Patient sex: M
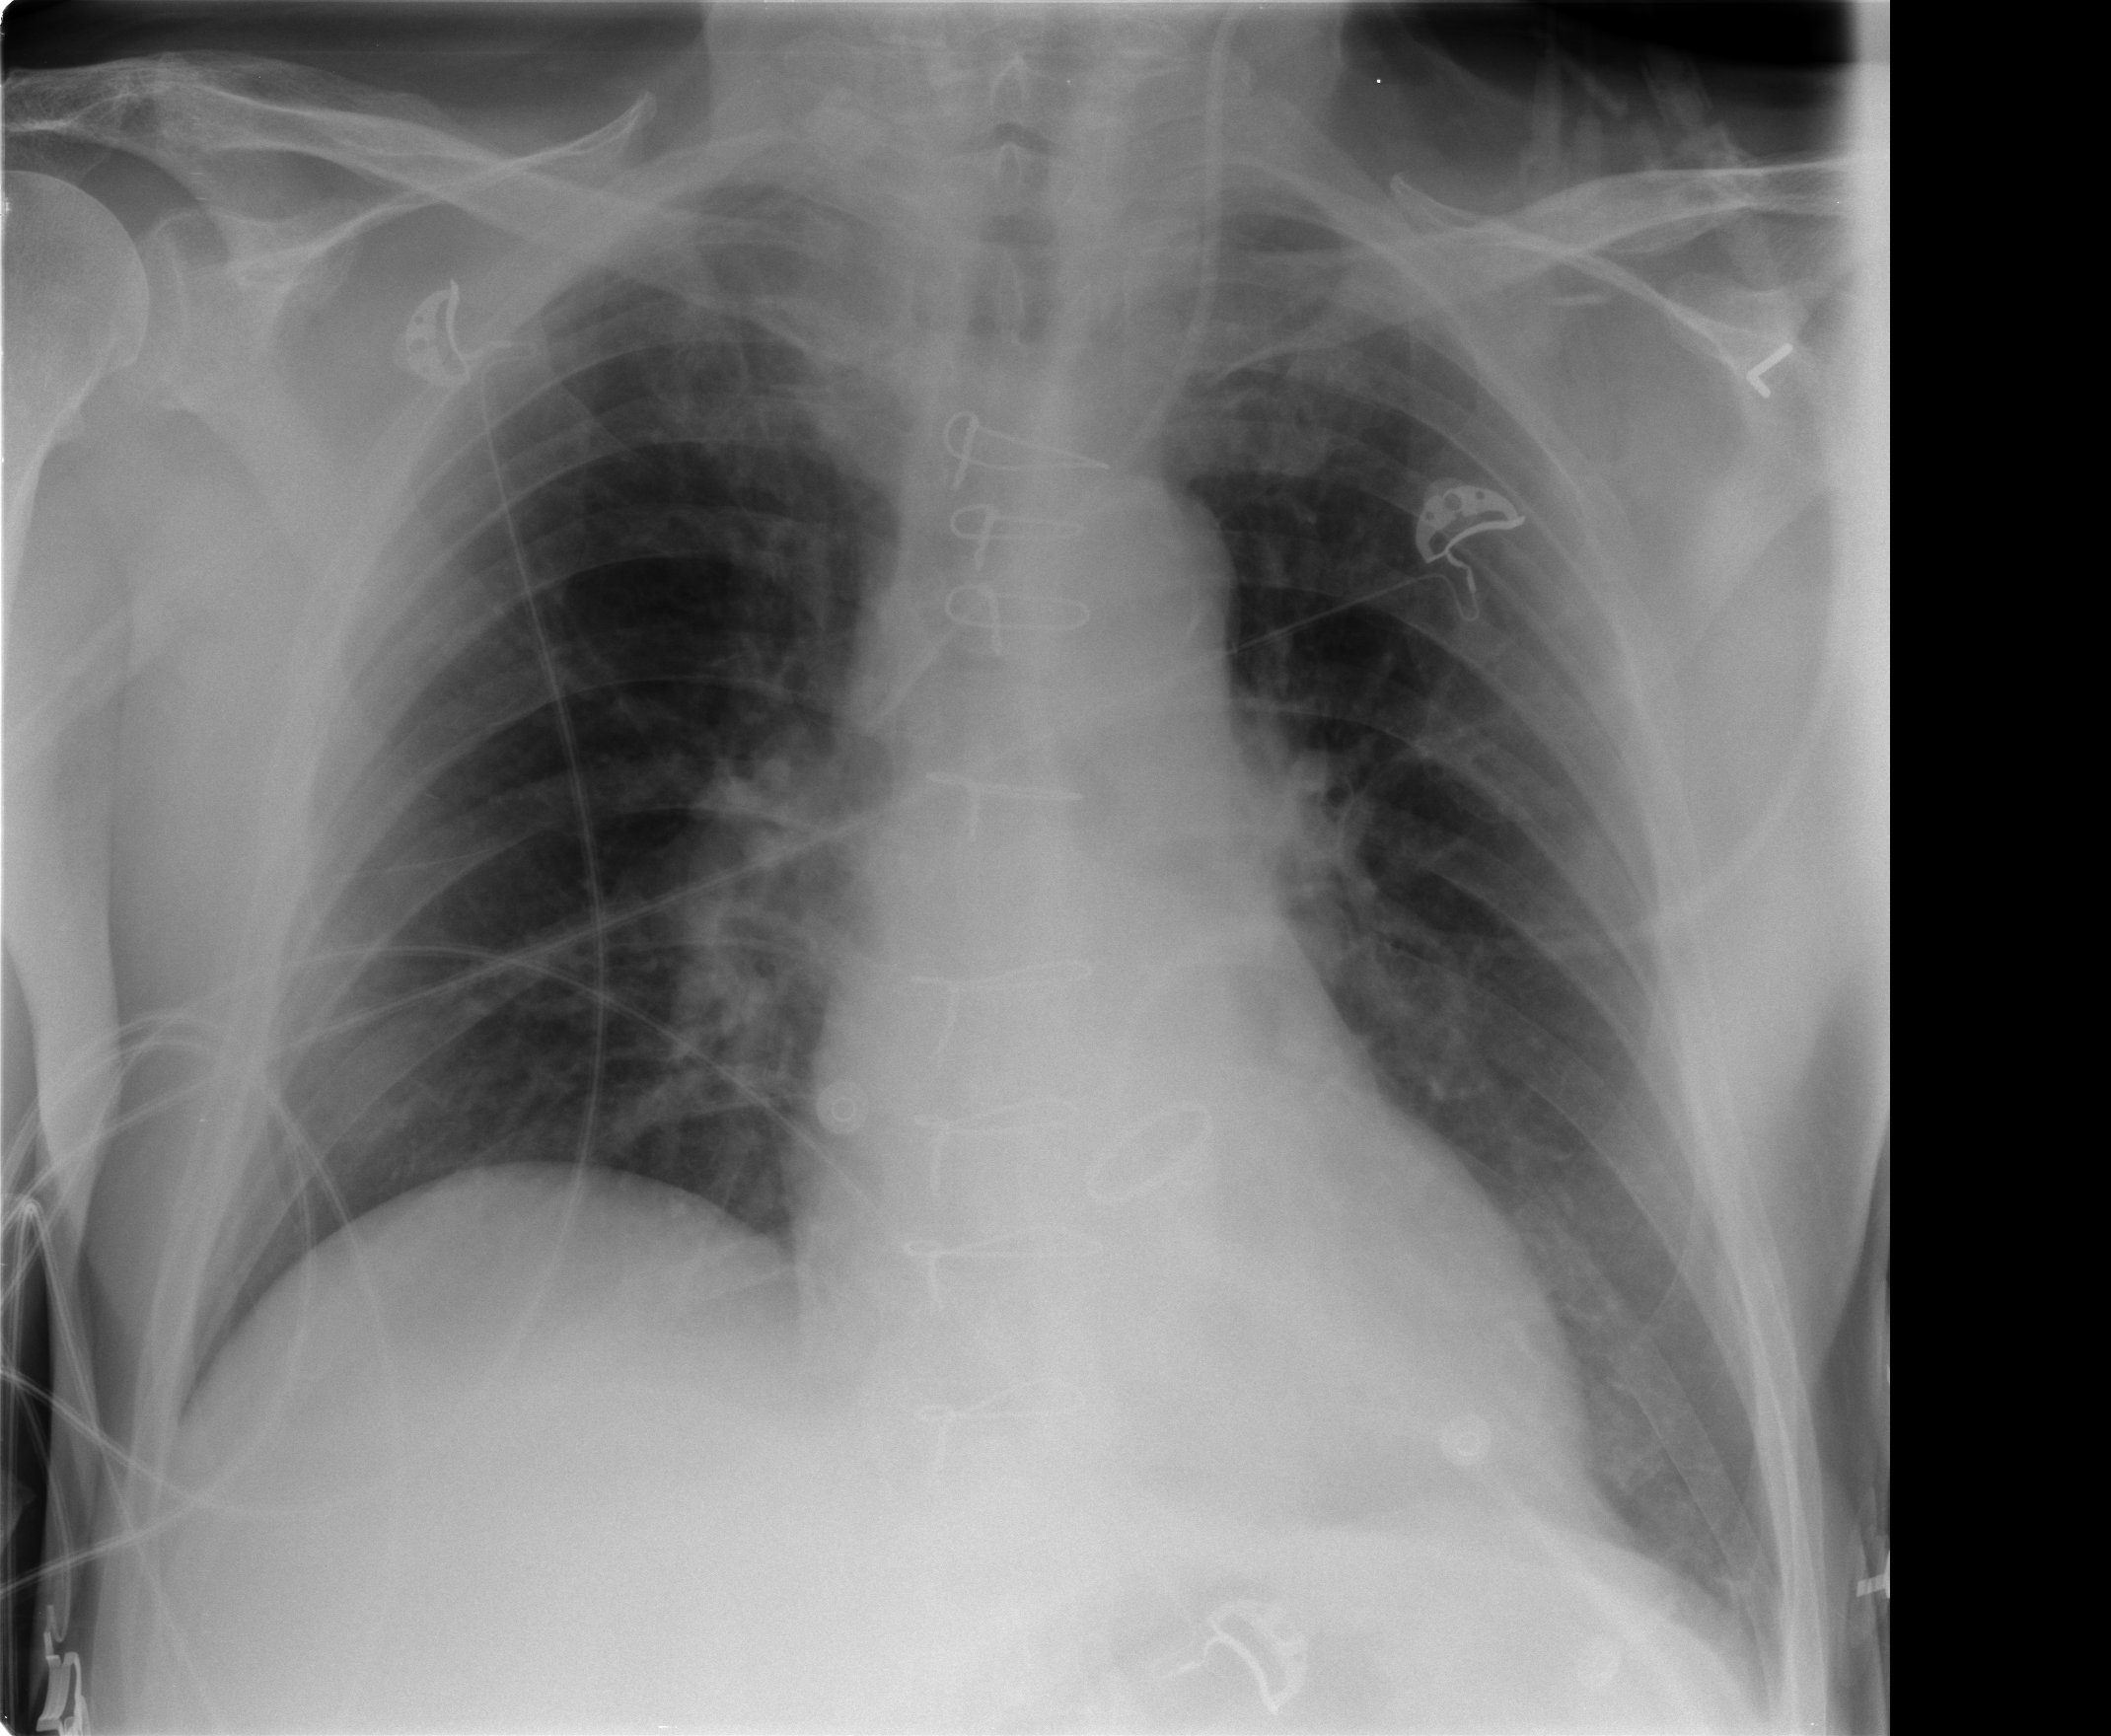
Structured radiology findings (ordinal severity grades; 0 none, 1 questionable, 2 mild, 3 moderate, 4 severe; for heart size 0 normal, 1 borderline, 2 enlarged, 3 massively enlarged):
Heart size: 0
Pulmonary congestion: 1
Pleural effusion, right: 0
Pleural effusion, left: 1
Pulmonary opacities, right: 0
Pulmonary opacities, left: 0
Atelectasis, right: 0
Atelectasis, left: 1